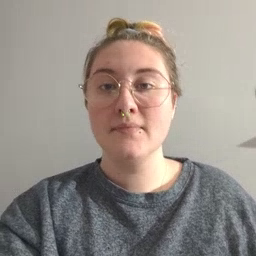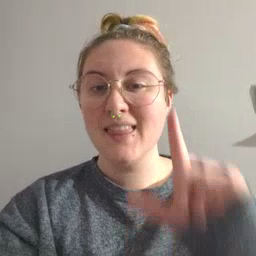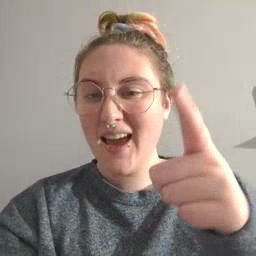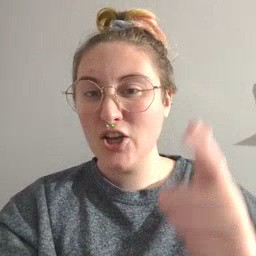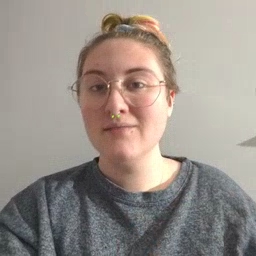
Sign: later